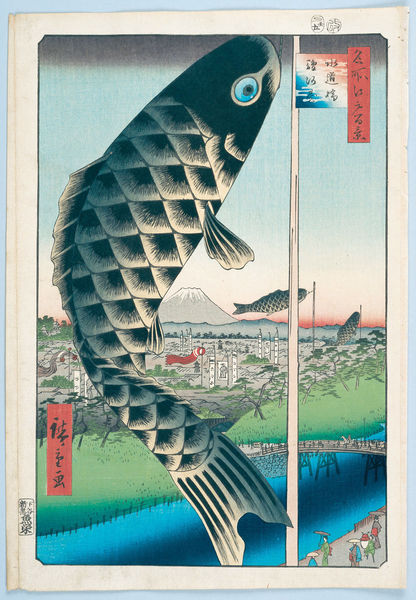
Titel: 100 berühmte Ansichten von Edo
Künstler: Utagawa Hiroshige
Schlagwörter: baum, berg, blau, himmel, wasser, weiß, bäume, fluss, grün, menschen, see, stadt, bunt, frau, schwarz, zeichen, zeichnung, rasen, rot, schirm, schnee, wiese, rahmen, brücke, auge, seide, schuppen, holzschnitt, japan, schrift, fahnen, fahne, flagge, mast, gipfel, graphik, werbung, industrie, wehen, chinesin, japanisch, schriftzeichen, buch, vulkan, asien, druck, seite, schilder, text, asiatisch, china, fisch, karpfen, springen, stange, drache, fische, flossen, flosse, but, tokyo, fuji, fujiyama, fuch, koj, deogramm, coi